Question: We have been using Domino on a large project for years without any real source-control (other-than server backups). So, I was rather pleased when I noted the latest Designer 8.5.3 has potential integration with SVN.
I was unable get SVN working just by following the <URL>, only half worked, with Domino still croaking at GEF, Mylyn and some other missing plugins. After finding and installing them, I still do not seem to have source-control integration.
What I have now is the ability to create on-disk projects but I do not seem to have any source-control features. I was expecting to see menu items for commit, update, revert ...etc - is this how it works in Domino?
I can of course create a repository to commit the on-disk project to but I was hoping for integration inside of Domino. Whilst having years of experience in programming I'm a novice with Eclipse. I assume that I've done something wrong with installing the plugins? it was certainly a complicated process trying track down missing plugins.
Has anyone tried this recently and succeeded? What files do I need to install, setting tweak, ...etc, to ensure this works? I'm happy to install my Designer fresh and follow a list of instructions.
Also, am I understanding how the integration works? Will I get command integration within Designer or do I have to work separately with the on-disk projects? I was really hoping for this be easy to integrate into normal workflow so I can convert the team to using it (adding too many extra or complicated steps is unlikely to create a conversion).
I posted a screenshot of my installed plugins in case this is helpful.

As an aside, has anyone used Mercurial instead of SVN with Designer? I would rather use Hg as I'm using this for related Dojo projects and will be easier for the team to use one system. However, I will settle for SVN as any source-control is better than non.
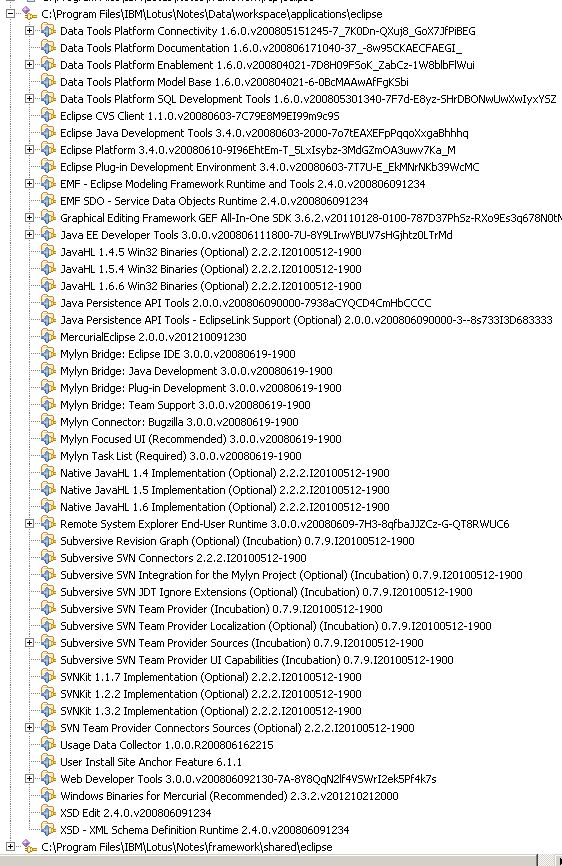
Answer: I managed to figure this out eventually but will post the solution, just in case anyone else has the same trouble.
The <URL> was very helpful as it showed me the route to follow through the menus. The main problem is that I'm not used to how Eclipse works so I didn't realise you had to go to the menu and after creating the on-disk project. When I did this I discovered that both SVN and CVS were already available.
I found that SVN did not like the protocol (perhaps a windows issue?) Since, I could not arrange for an SVN server on our network, I decided to go down the Mercurial route. This was better for us as our other projects are stored in Mercurial.
1. In Domino preference (File -> Preferences), set: Enable Eclipse Plugins in the Domino Designer section to ticked.
2. Also in the preferences set: Use Binary DXL for source control operations to unticked (File -> Preferences, Domino Designer -> Source Control). Without this ticked I was not getting text for my Lotusscript agents and it would be difficult to compare changes.
3. Go to File -> Application -> Install: Select Search for new features to install and click Next. Click Add Remote Location button Add the url: http://mercurialeclipse.eclipselabs.org.codespot.com/hg.wiki/update_site/stable/ and give it a suitable name Once you've added this, ensure it is ticked in the location list and click Finish Design will then search for updates and give you a list. Untick "Only show latest version of a feature per update site" Tick MercurialEclipse 1.6 from MercurialEclipse Stable Releaes. I found that the latest version does not work, however a previous Stackoverflow conversation indicates that version 1.6 does work. Click finish and allow it to install. You will be asked to approve various plugins and then to restart. MercurialEclipse, should now be installed!
4. To start using Mercurial with a Domino Application: Right-click the application in the Applications tab, select: Team Development -> Set Up Source Control for this Application. Give the project a name and choose a location for the project to be stored. Designer will then do a DXL export of the database to your chosen location. A Navigator tab will appear next to Applications. Right-click your new disk-project in the Navigator and select: Team -> Share Project... Select Mercurial from the Repository types and allow Designer to create the repository. You should now have access to various Mercurial functions via the Team menu. (You need to make your first commit.
5. When you make changes you want to commit to source-control, you need to: Right-click the application and choose: Team Development -> Sync with on disk project... Go to the Navigator tab and right-click your on-disk project, selecting team.
Most of the above steps should be obvious but decided to post full details in case anyone struggled like I did with Eclipse and how to use it properly. Once I figured it out, it really was quite easy.